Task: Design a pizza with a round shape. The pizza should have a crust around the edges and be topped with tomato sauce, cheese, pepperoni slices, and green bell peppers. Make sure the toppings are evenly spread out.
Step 234:
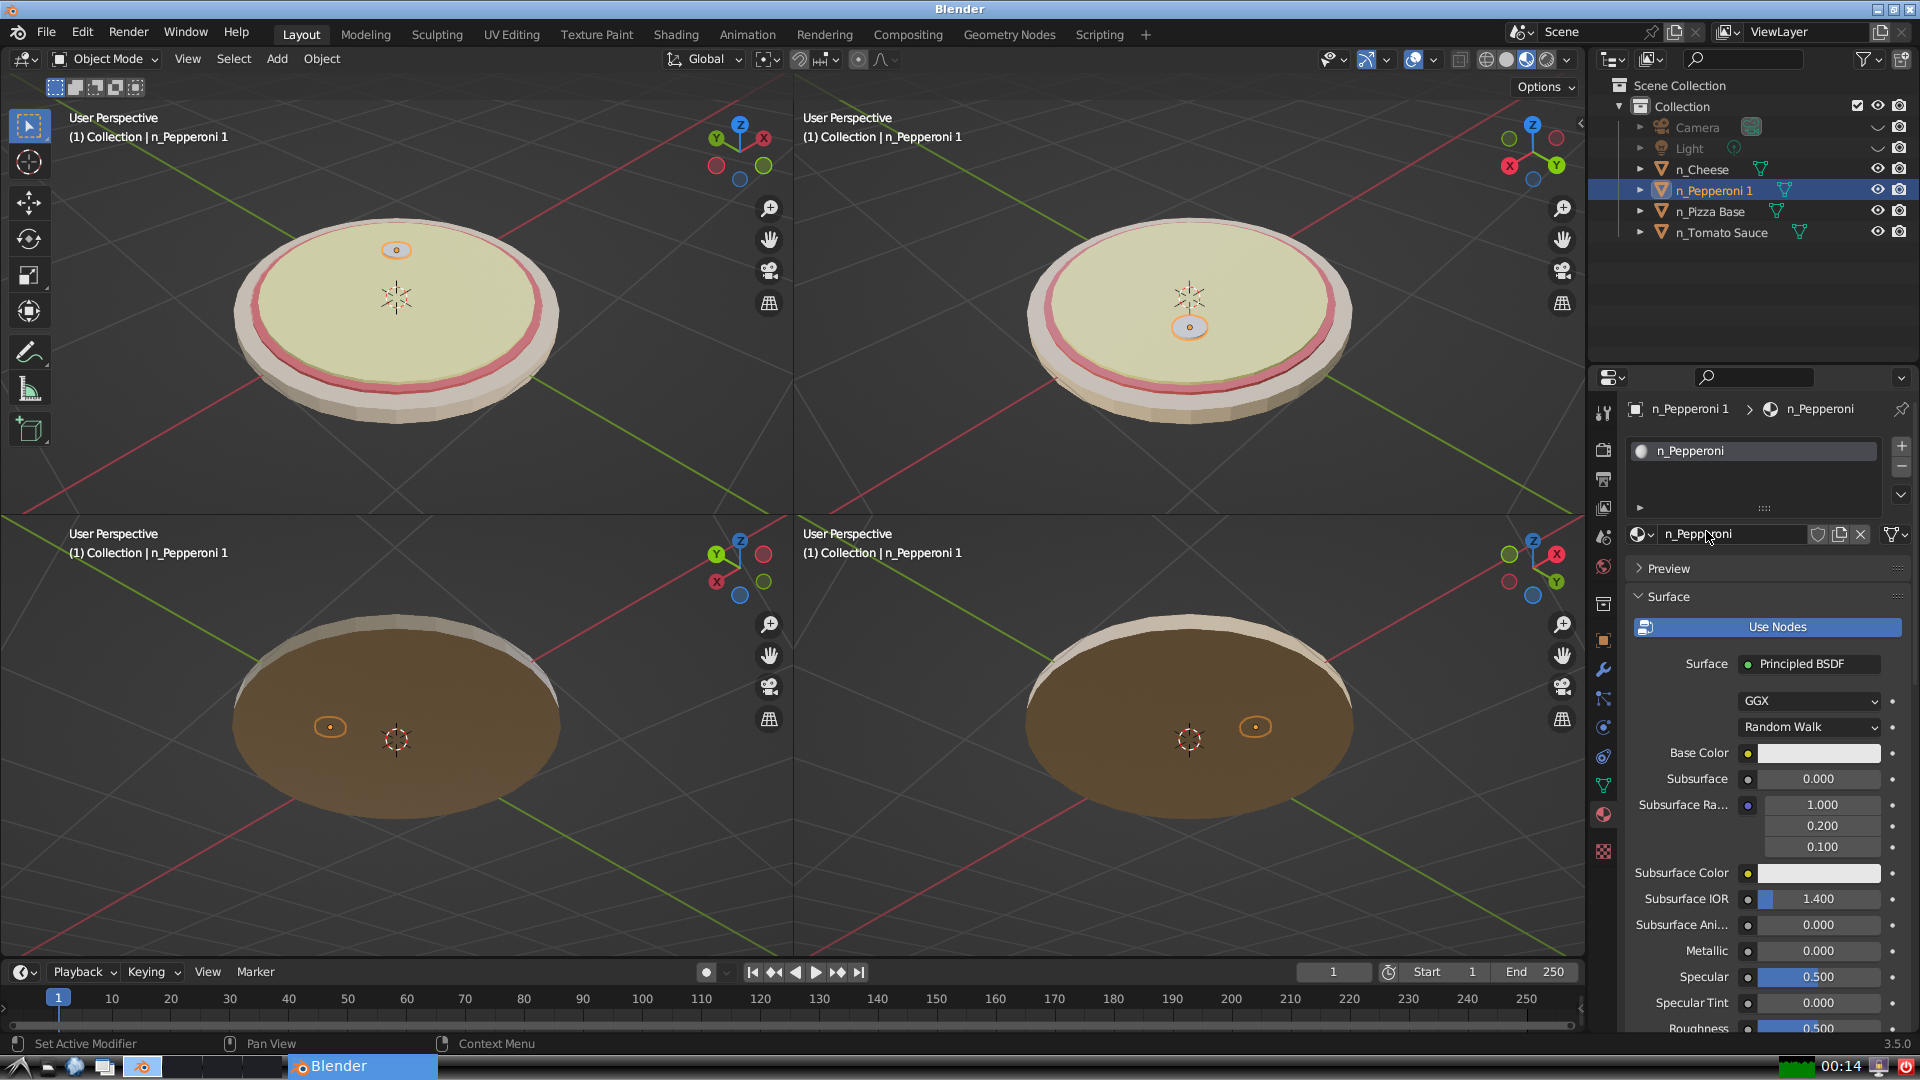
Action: {"mouse_move": [1816, 750]}